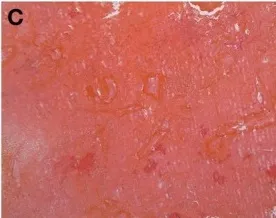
Macroscopic and microscopic examination. : fibrosis alterations on upper pole of the kidney (arrow) Microscopic examination : fibrosis alterations with calcifications and without residual tumor cells. Stars indicate normal parenchyma.
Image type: pathology (immunostaining)